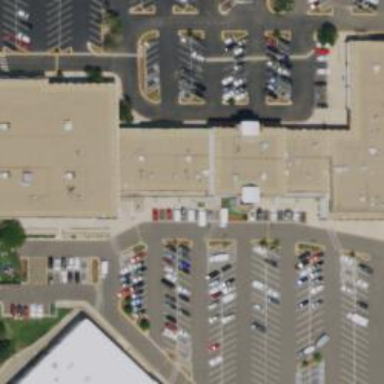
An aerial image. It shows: Retail building.